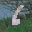
Label: 6